Field crop: maize
Growth stage: 2
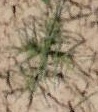
Species: salsola